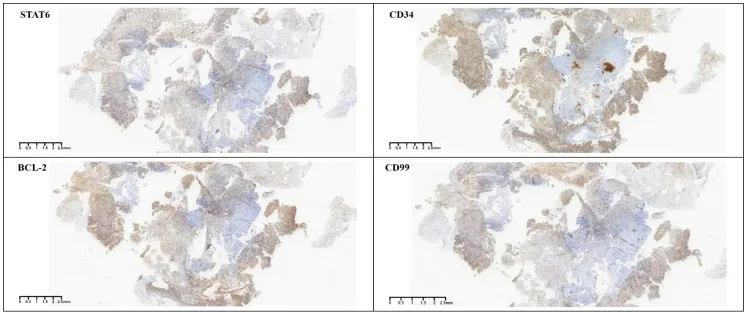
Immunohistochemistry. Tumor cells positive for STAT6, CD34, Bcl-2, CD99.
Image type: pathology (immunostaining)